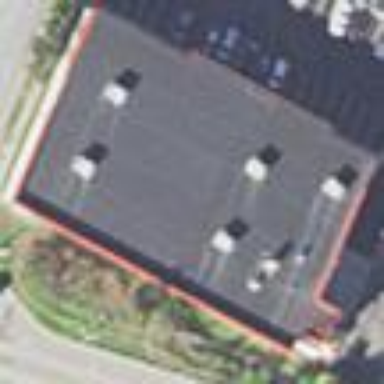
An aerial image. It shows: Retail building.